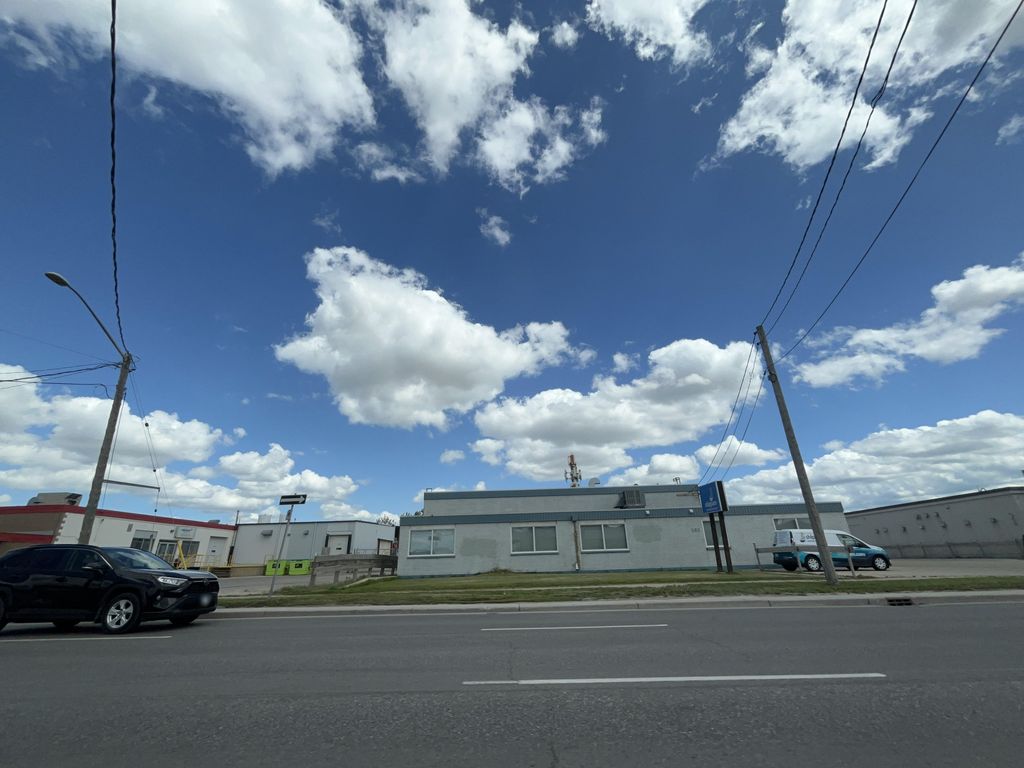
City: winnipeg